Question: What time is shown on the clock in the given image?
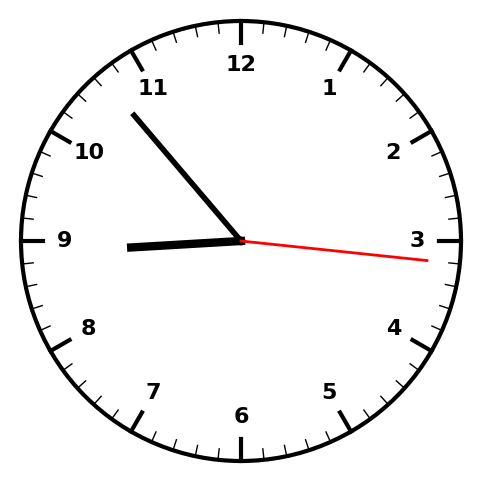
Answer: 08:53:16